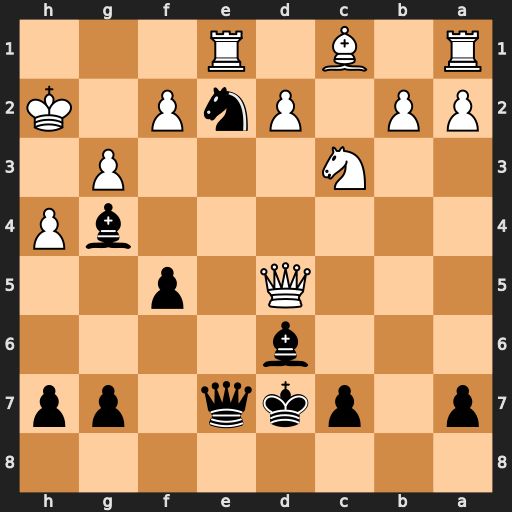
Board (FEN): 8/p1pkq1pp/3b4/3Q1p2/6bP/2N3P1/PP1PnP1K/R1B1R3
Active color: b
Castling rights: -
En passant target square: -
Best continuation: Qxh4+ Kg2 Qh3#